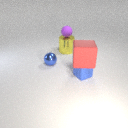
small blue metal sphere to the left of large yellow metal cylinder